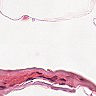
Metastatic tissue present: no